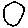
Label: circle